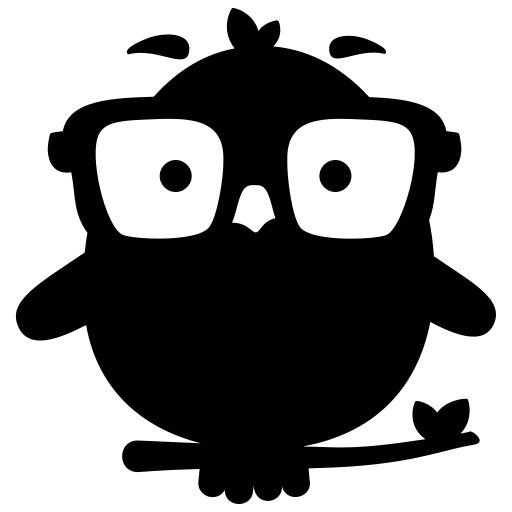
Tags: icon, FontAwesome, fa-icon, brand, earlybirds